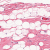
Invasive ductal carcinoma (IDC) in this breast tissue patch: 0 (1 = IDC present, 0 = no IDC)